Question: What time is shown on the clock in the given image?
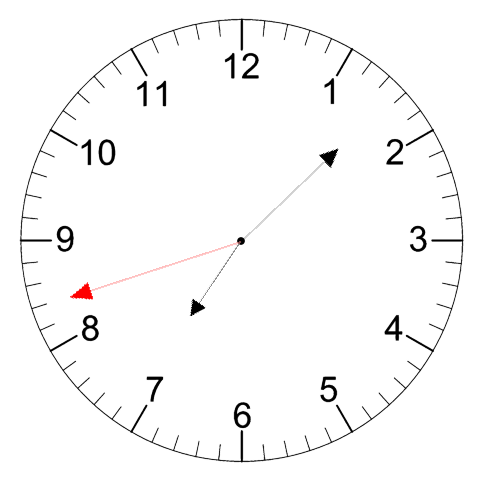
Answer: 07:07:42